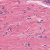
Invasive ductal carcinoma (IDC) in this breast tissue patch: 0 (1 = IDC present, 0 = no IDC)